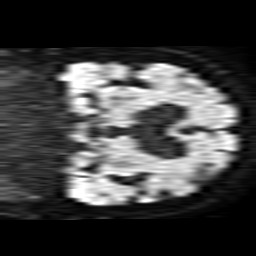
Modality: TRACE
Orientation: coronal
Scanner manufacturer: philips
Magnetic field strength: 1.5 T
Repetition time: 3.681 s
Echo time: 0.09411 s